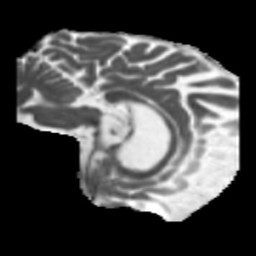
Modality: MD
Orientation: sagittal
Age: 55
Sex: male
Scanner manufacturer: siemens
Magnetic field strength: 3 T
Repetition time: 5.47 s
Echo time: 0.0854 s